Question: I want to create loading progress bar when my activity is starting. I have an activity with ViewFlipper which contains 'OpenStreetMap' and 'GridView' (I'm switching this two views using 'ViewVlipper' ). I want to display loading progress bar just like Foursquare does. I have some SQL queries which are executing for 0.1 - 0.3s but I want my app to be really responsive ;-). I know that I should use 'AsyncTask' and PostExecute etc. But... how can I obtain similar effect to Foursquare app?
What should I move to the postExecute method? Adding adapter with items which were queried from database to the GridView and adding pins to the map? Any ideas how should it should be done?

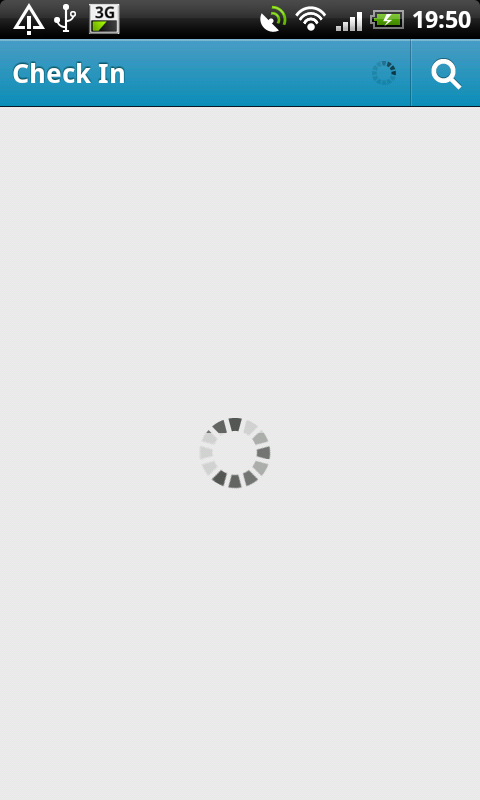
Answer: There are many ways to accomplish this, but one of the easiest may simply be to toggle the visibility of a 'ProgressBar' that is defined in your XML layout (one that fills the parent view).
I've done this in AsyncTasks where I show the 'ProgressBar' in 'onPreExecute()' and the remove it in 'onPostExecute()' with 'setVisibility(View.GONE)'.